Interaction volume radius: 5 \u00c5
Interaction volume height: 10 \u00c5
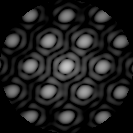
Disorder parameter: 0.0659